Interaction volume radius: 5 \u00c5
Interaction volume height: 35 \u00c5
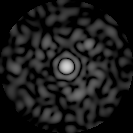
Disorder parameter: 0.8282